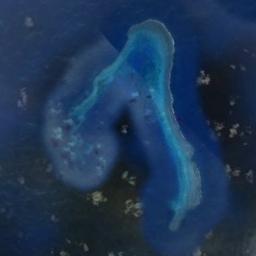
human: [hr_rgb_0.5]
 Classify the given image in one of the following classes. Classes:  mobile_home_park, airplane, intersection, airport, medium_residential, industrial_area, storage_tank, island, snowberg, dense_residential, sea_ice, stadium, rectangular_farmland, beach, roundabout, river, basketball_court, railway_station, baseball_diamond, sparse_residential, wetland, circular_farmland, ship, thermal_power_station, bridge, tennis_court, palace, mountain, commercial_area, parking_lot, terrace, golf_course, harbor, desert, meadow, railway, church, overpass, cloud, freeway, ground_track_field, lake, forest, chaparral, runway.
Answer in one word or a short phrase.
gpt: island